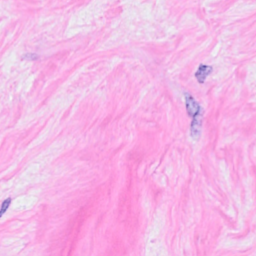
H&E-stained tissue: Breast